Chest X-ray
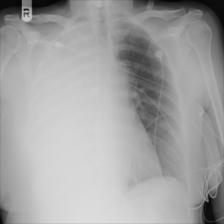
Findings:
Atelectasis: negative
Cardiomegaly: negative
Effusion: positive
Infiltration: negative
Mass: negative
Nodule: negative
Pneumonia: negative
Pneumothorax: negative
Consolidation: positive
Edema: negative
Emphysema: negative
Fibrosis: negative
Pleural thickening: negative
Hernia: negative